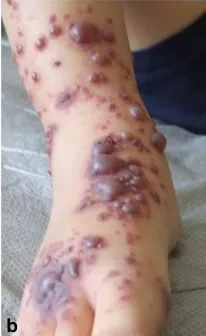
Rapidly evolved into palpable purpura and hemorrhagic-bullous lesions of variable size ranging from 5 to 40 mm.
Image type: medical_photograph (skin_photograph)